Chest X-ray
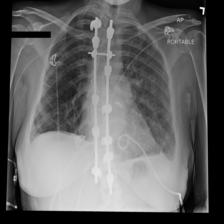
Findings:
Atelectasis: negative
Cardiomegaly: negative
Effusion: positive
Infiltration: positive
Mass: negative
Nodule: negative
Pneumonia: negative
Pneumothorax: negative
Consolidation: negative
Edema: negative
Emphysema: negative
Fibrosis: negative
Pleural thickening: negative
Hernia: negative